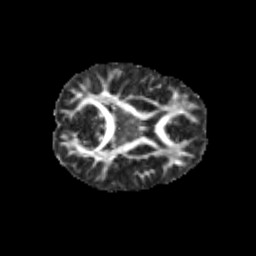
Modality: FA
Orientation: axial
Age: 12
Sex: male
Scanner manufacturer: siemens
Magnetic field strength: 3 T
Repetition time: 3.8 s
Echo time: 0.07 s